Chest X-ray:
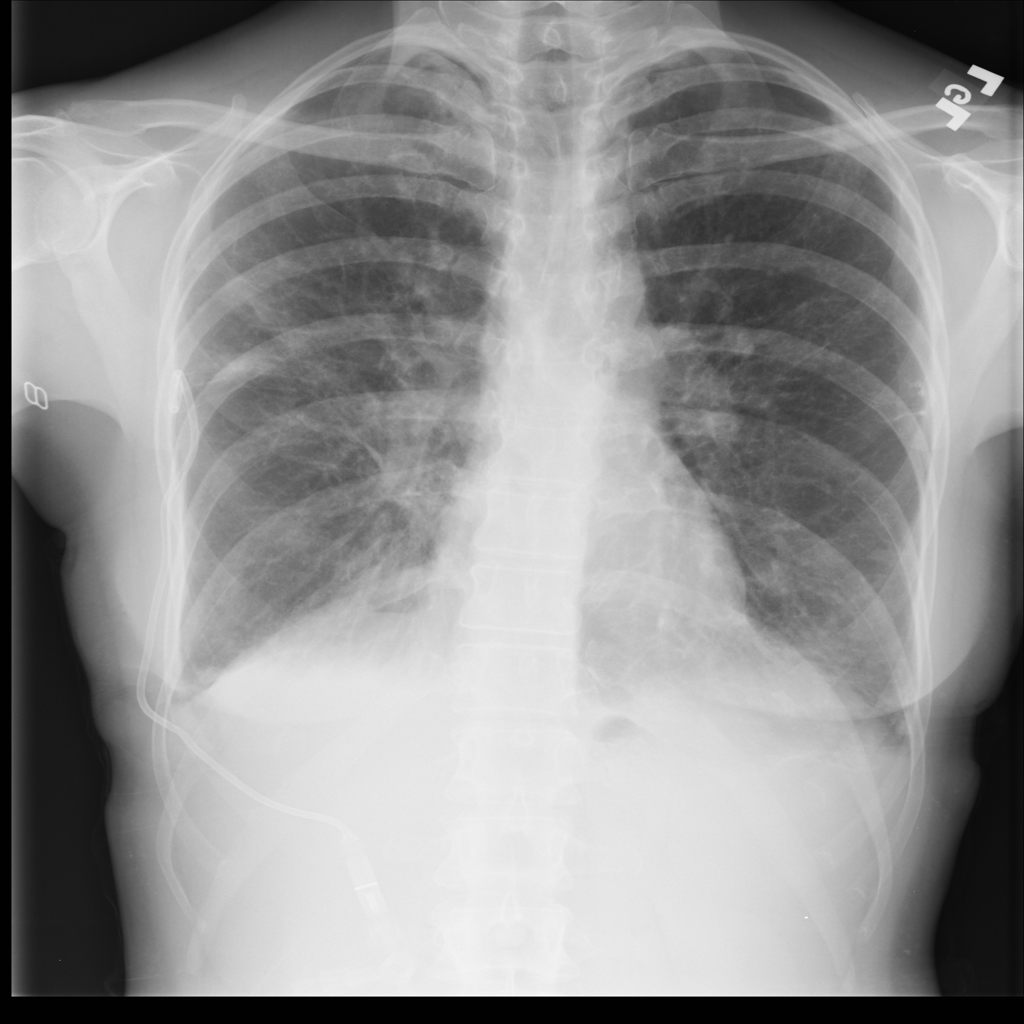
Findings: Effusion, Pneumothorax, Consolidation
No abnormal finding: no